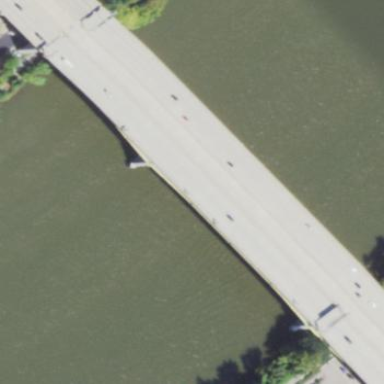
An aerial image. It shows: Beam bridge made by humans.